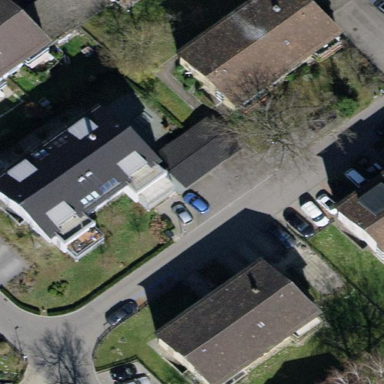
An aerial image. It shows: House with tiled roof.